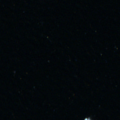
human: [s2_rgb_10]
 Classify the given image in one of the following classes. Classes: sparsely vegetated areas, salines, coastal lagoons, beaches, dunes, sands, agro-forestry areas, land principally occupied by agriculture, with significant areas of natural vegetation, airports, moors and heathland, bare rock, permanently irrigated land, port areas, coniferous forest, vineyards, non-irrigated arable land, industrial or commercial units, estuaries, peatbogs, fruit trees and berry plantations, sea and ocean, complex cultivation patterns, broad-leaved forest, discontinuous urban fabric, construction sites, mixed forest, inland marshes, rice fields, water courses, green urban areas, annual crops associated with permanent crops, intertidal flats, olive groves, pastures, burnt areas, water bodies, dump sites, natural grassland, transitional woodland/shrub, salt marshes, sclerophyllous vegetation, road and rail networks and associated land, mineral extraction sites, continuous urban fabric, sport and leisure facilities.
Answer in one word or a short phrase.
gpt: sea and ocean